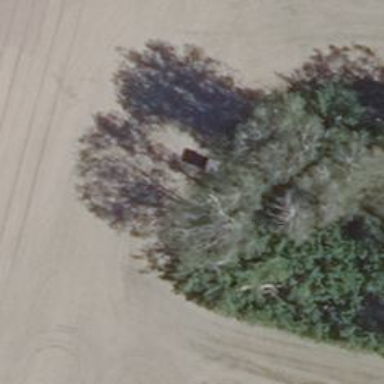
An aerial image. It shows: Hunting stand.